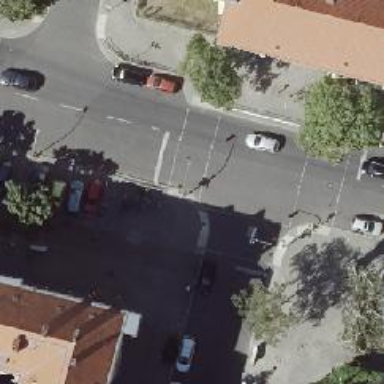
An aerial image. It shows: Secondary road with asphalt surface. It has separate sidewalk and dedicated lane for parking on the right side.